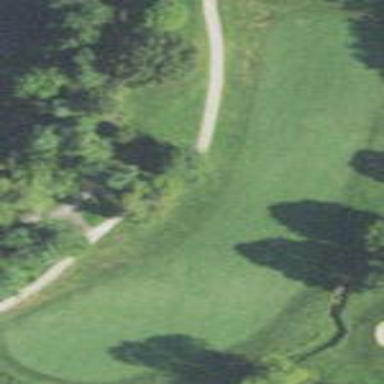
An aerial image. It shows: Recreation ground with golf fairway. The area is designated for golf sport activities.